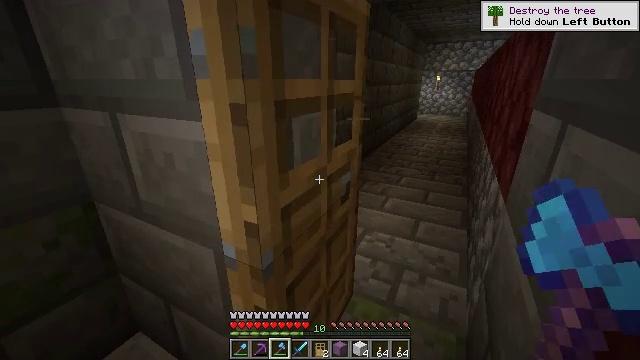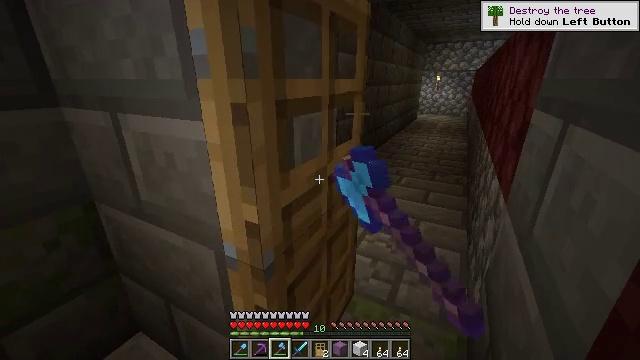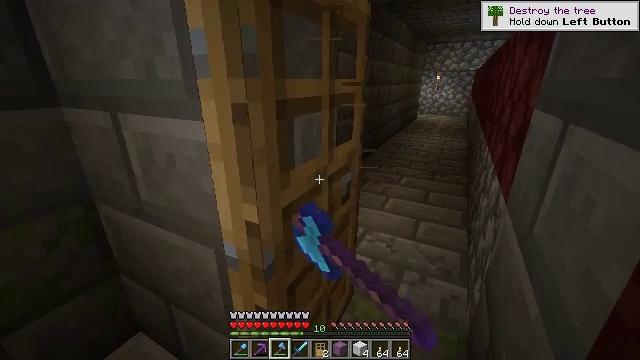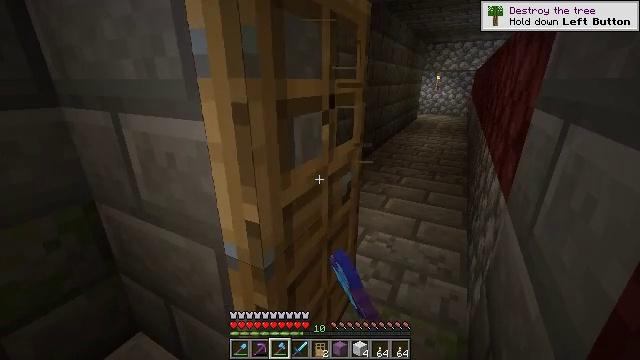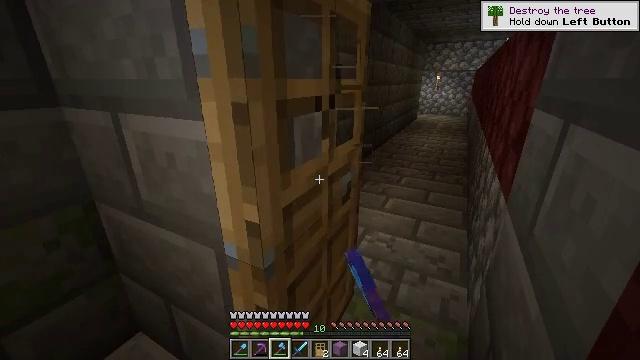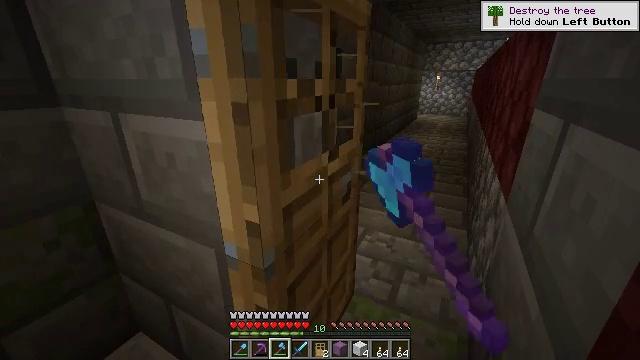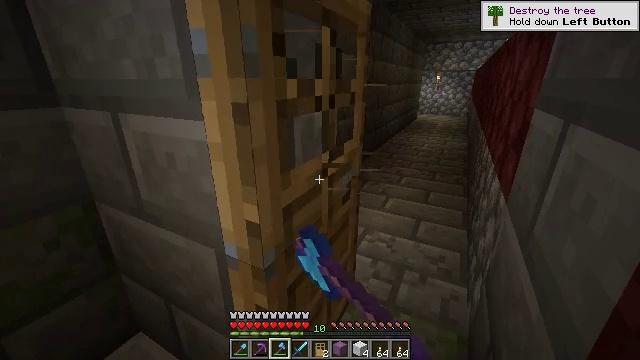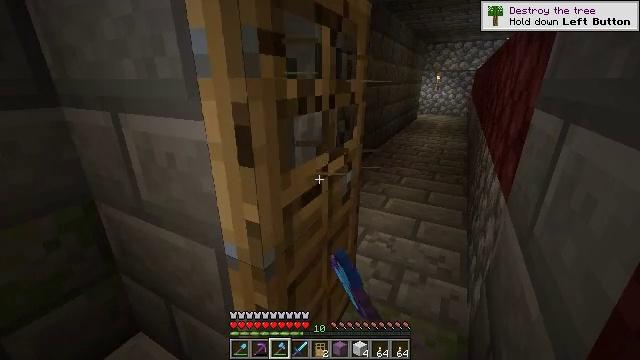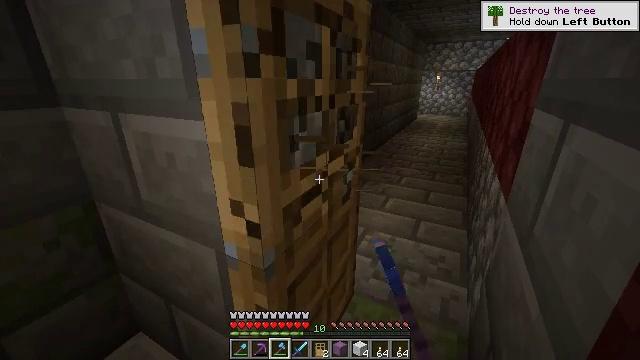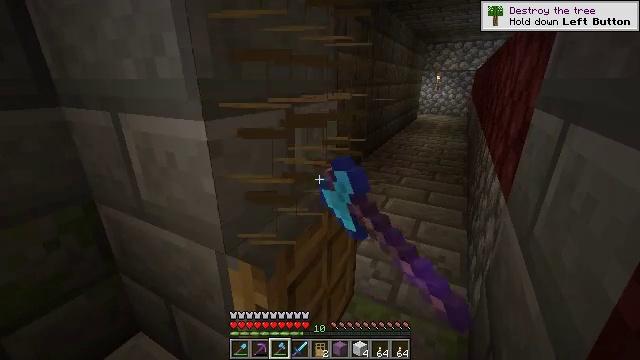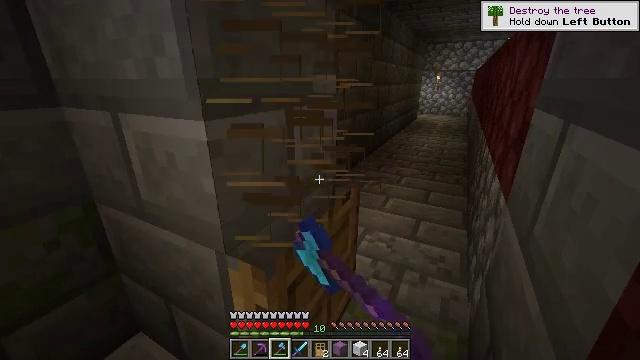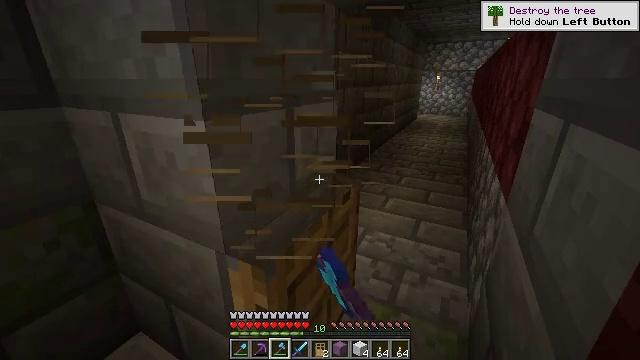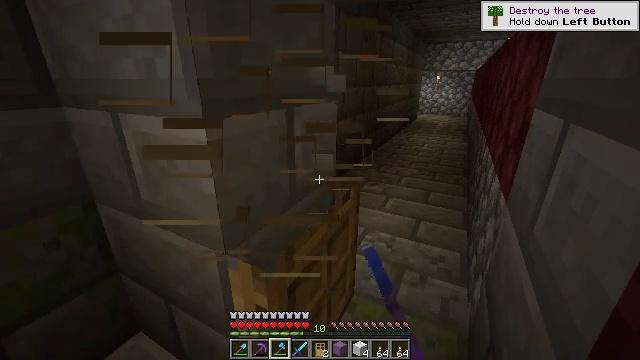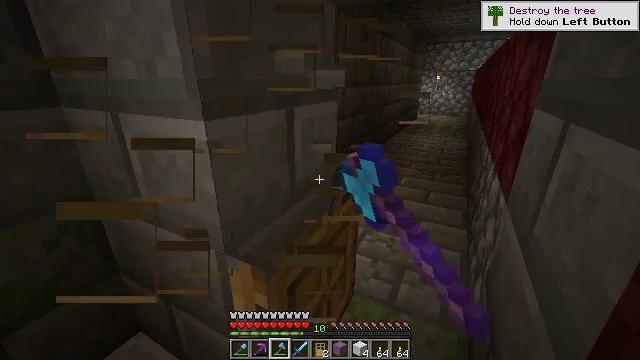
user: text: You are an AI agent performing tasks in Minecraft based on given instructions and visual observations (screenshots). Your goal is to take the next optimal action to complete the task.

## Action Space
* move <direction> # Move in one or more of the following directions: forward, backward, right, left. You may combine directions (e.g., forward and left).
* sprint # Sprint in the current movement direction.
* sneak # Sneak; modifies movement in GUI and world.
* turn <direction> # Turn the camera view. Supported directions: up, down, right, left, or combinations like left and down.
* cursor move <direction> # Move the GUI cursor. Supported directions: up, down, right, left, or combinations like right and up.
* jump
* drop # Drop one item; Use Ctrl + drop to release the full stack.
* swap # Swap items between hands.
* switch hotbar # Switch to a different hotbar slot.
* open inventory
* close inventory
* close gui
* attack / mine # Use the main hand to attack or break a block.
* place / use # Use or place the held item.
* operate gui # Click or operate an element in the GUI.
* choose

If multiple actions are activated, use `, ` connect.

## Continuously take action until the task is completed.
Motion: motion action
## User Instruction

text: Remove the oak door from its frame.
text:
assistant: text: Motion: attack / mine
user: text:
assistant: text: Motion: attack / mine
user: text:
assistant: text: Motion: attack / mine
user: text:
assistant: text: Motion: attack / mine
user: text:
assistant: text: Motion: attack / mine
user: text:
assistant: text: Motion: attack / mine
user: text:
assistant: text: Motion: attack / mine
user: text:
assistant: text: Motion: attack / mine
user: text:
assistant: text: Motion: attack / mine
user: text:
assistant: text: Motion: attack / mine
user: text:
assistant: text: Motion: attack / mine
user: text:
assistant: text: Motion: attack / mine
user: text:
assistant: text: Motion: attack / mine
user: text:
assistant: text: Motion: attack / mine